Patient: sex M, age 52
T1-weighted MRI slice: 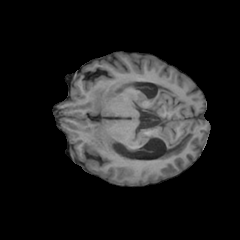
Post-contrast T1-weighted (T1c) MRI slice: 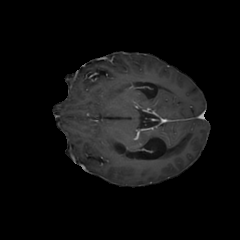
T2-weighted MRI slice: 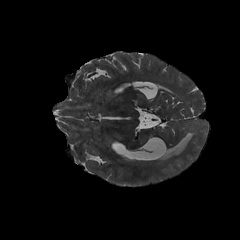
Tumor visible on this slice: no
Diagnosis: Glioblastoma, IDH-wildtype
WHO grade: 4